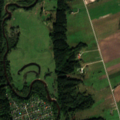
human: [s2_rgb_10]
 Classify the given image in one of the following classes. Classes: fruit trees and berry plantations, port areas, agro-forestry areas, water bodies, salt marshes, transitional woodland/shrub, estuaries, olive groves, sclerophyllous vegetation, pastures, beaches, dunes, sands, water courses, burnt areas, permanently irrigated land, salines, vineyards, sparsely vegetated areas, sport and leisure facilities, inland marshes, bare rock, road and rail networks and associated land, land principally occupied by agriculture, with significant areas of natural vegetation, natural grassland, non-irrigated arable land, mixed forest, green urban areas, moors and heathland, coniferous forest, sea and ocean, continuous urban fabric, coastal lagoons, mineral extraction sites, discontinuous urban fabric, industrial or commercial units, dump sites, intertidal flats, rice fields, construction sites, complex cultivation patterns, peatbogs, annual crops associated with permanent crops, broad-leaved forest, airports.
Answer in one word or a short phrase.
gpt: non-irrigated arable land, complex cultivation patterns, land principally occupied by agriculture, with significant areas of natural vegetation, broad-leaved forest